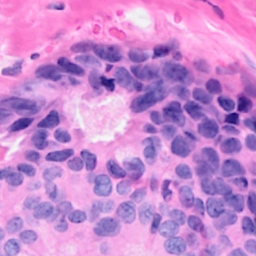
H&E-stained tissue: Breast